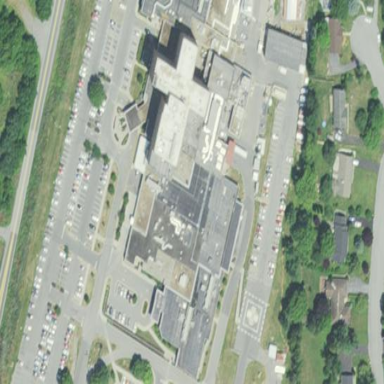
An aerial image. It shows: Hospital building.